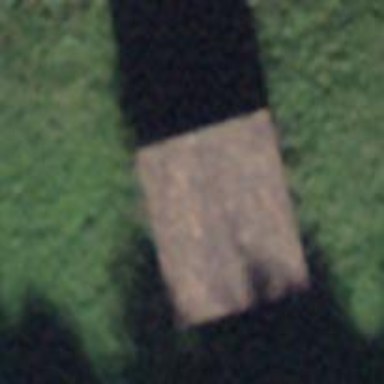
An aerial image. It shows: Cabin is depicted in the image.